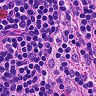
Metastatic tissue present: no